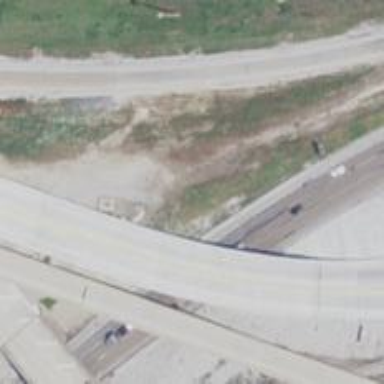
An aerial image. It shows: Primary highway bridge on expressway.